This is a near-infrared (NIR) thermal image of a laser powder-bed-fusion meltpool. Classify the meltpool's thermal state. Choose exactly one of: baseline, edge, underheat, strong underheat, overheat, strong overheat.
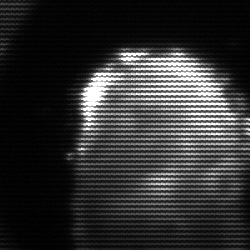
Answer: baseline